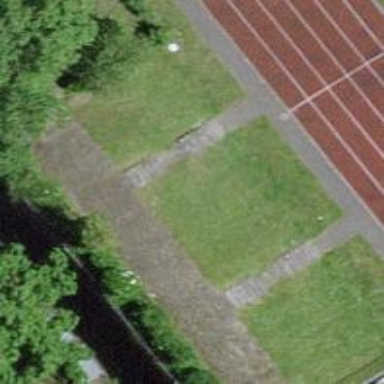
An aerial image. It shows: Footway surfaced with paving stones.